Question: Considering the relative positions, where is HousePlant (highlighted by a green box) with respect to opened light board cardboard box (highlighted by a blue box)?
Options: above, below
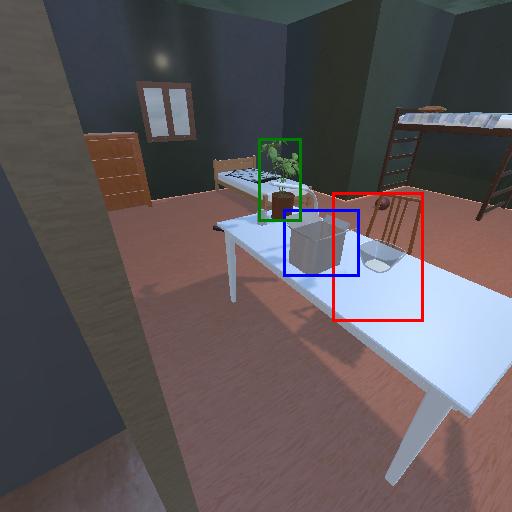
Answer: above